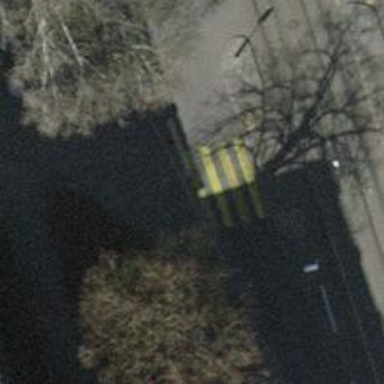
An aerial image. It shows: Kerb barrier.